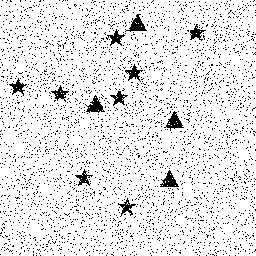
Squares: 0
Triangles: 4
Stars: 8
Total shapes: 12